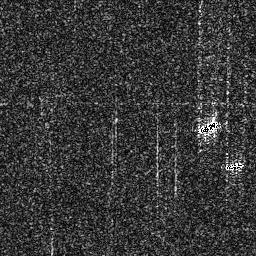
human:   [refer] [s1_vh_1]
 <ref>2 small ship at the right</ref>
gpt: <box>[[76, 46, 85, 52, 0]], [[87, 62, 94, 66, 0]]</box>